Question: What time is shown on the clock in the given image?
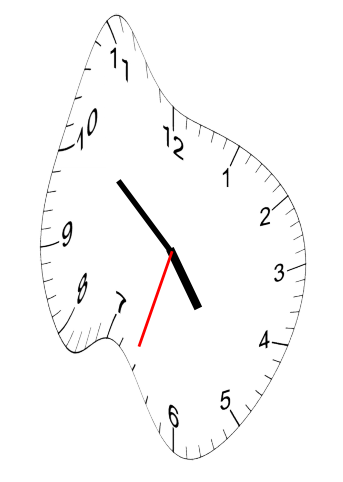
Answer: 04:51:33